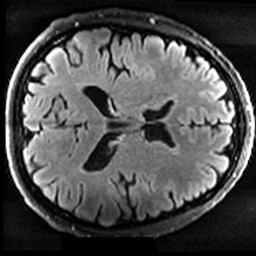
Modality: T2w
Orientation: axial
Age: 35
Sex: male
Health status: healthy
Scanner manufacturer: ge
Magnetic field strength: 3 T
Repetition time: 12 s
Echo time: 0.09318 s